Question: I'm trying to create a node and animate it's zRotation property with an action, however, when attempting to run the action, the zRotation property of my node is not changed. I'm unsure why this isn't working.
'''
import UIKit
import SpriteKit
let aim = SKSpriteNode()
print(aim.zRotation)
aim.zRotation = CGFloat(Double.pi/2)
print(aim.zRotation)
let myAction = SKAction.rotate(toAngle: CGFloat(3.14), duration: 0)
aim.run(myAction)
print(aim.zRotation)
'''
image of code with output

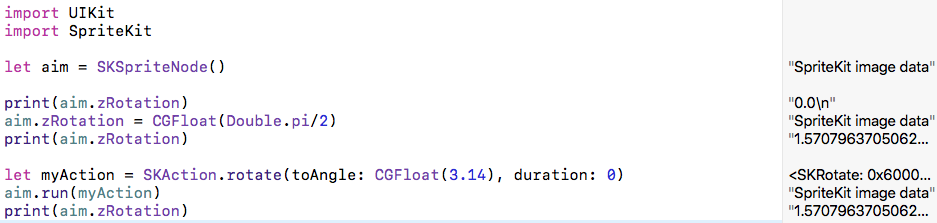
Answer: An SKAction will only be evaluated when your node is in a scene that is in turn being displayed in a view:
> An SKAction object is an action that is executed by a node in the
scene (SKScene). ... When the scene processes its nodes, actions
associated with those nodes are evaluated.
(From <URL>
At the moment you have neither of those things so the action remains dormant. For an example of adding nodes to a scene and displaying that scene in a playground see <URL>.